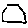
Label: hexagon